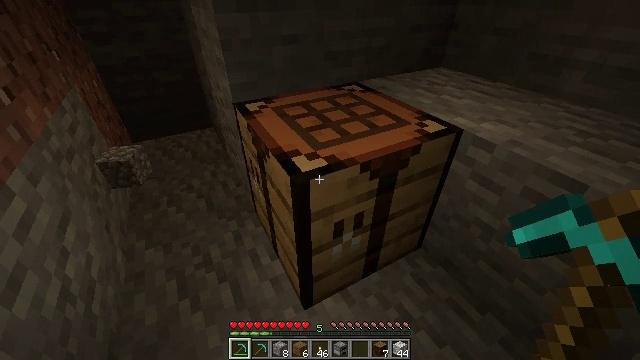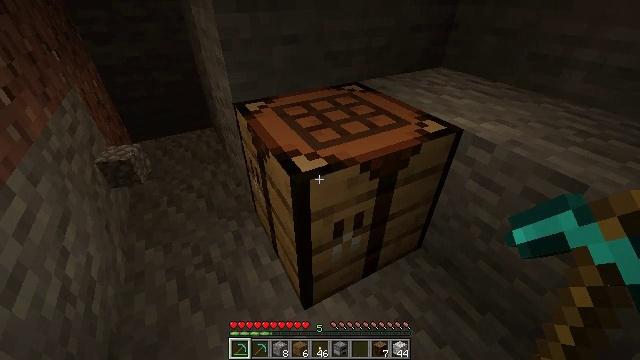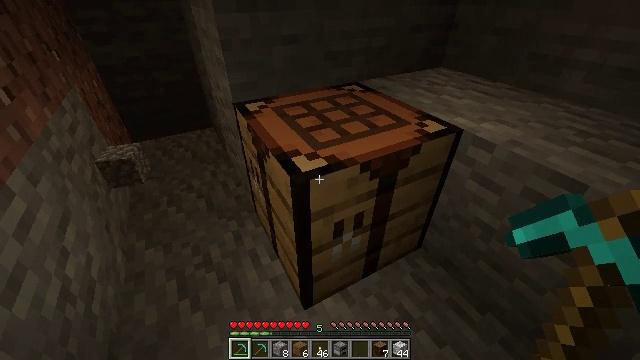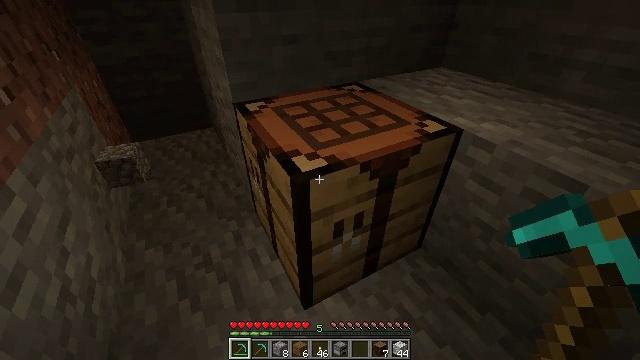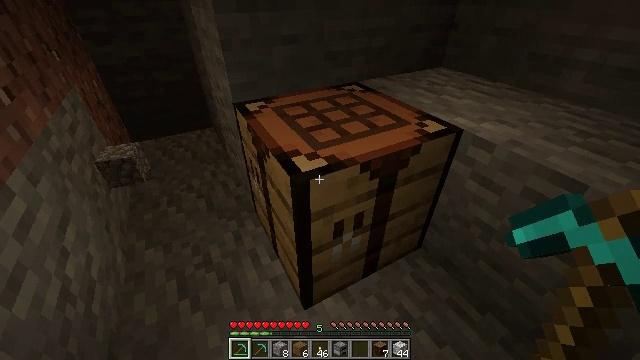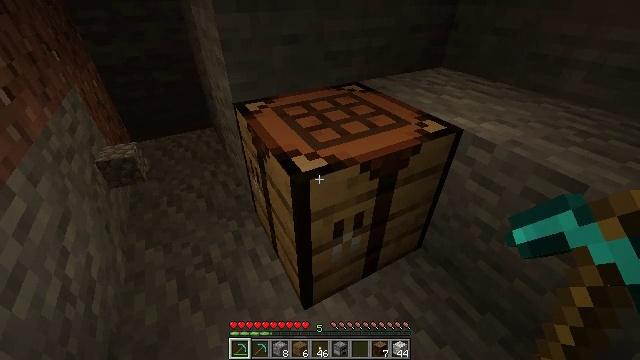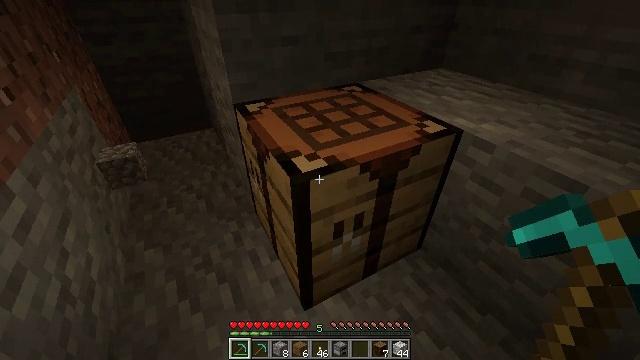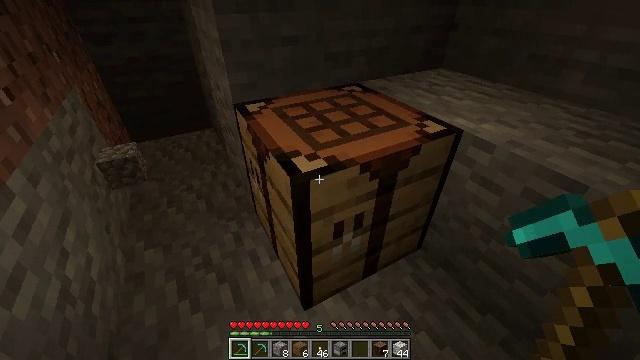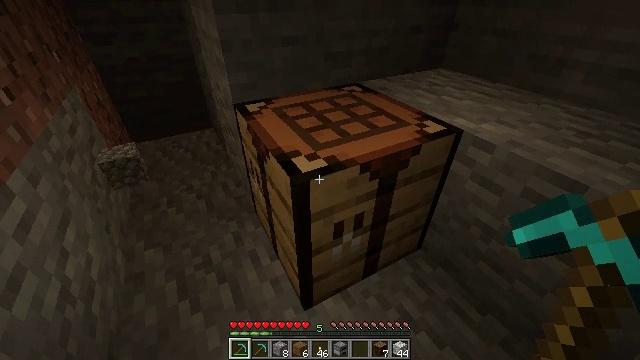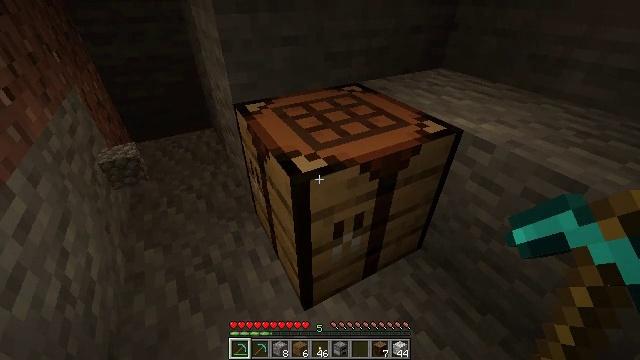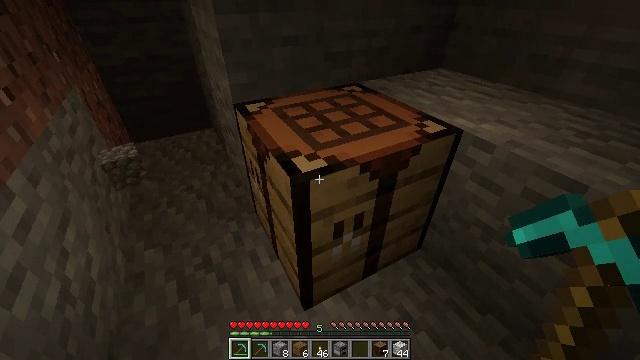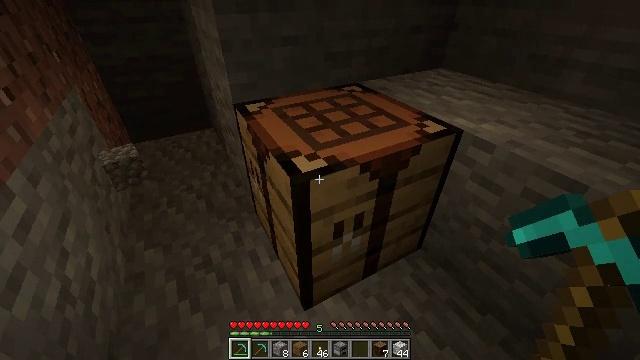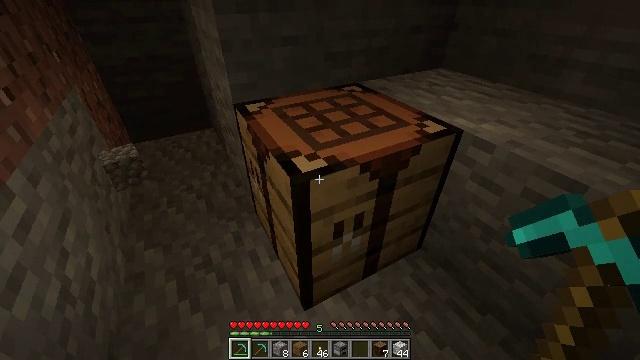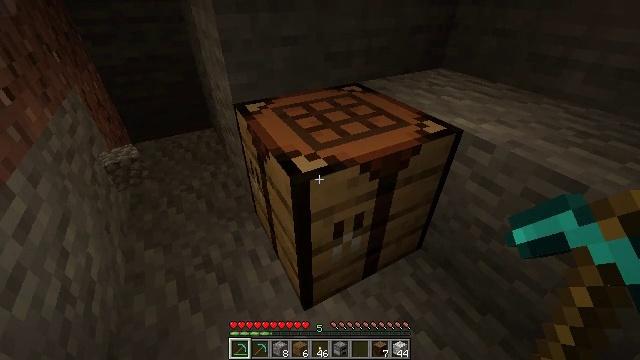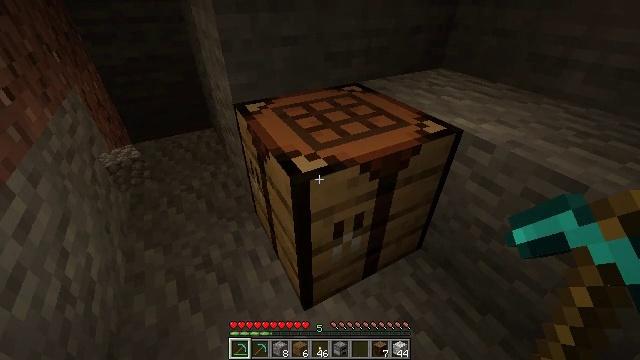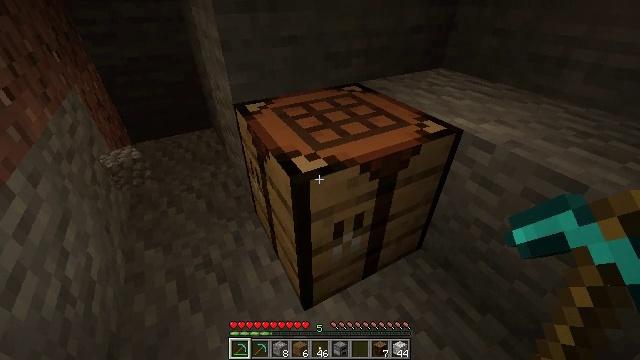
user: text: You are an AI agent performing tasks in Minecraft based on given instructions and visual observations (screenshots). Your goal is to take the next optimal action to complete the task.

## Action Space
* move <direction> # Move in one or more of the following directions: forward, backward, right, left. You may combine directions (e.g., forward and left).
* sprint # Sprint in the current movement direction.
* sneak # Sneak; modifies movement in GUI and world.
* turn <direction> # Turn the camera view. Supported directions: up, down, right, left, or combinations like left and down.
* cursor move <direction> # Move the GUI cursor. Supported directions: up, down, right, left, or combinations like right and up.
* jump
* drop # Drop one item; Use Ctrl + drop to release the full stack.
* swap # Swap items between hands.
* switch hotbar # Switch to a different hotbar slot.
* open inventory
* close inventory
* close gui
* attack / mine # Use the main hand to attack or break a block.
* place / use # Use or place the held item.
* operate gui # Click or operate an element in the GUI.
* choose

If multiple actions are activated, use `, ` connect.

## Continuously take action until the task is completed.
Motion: motion action
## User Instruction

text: Put back the crafting table.
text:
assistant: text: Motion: no_op
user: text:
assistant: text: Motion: no_op
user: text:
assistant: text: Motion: no_op
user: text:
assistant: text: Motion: no_op
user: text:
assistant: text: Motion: no_op
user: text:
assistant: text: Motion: no_op
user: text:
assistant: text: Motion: no_op
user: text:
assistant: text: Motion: no_op
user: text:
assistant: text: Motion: no_op
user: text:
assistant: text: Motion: no_op
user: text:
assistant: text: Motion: no_op
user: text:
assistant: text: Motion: no_op
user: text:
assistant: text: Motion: no_op
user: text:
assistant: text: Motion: no_op
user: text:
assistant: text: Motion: no_op
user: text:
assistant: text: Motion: no_op
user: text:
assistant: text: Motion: no_op
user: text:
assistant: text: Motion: no_op
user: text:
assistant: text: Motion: no_op
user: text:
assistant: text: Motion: no_op
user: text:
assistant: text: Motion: no_op
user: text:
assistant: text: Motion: no_op
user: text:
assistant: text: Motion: no_op
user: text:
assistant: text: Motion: no_op
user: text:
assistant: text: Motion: no_op
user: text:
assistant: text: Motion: no_op
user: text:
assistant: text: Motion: no_op
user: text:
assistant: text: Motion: no_op
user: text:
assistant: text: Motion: no_op
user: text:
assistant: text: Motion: no_op